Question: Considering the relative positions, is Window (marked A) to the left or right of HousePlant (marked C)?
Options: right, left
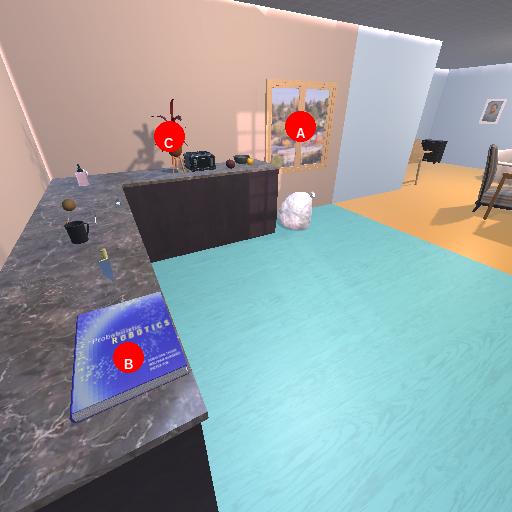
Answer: right